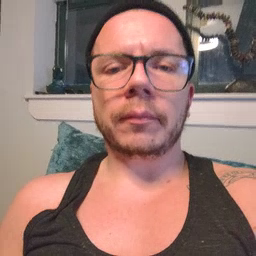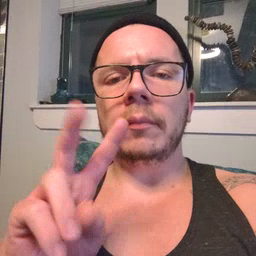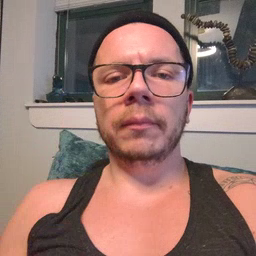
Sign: TV